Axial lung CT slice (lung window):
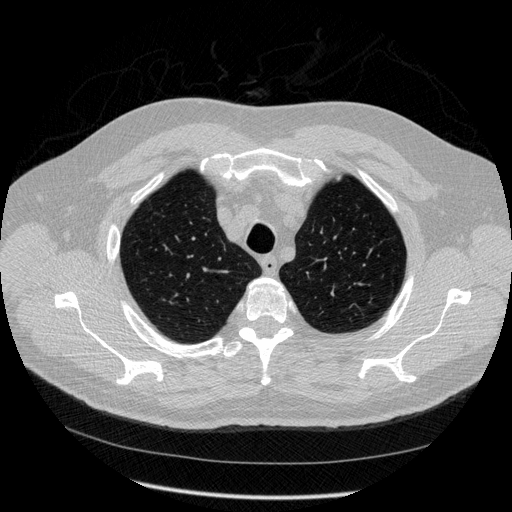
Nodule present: no